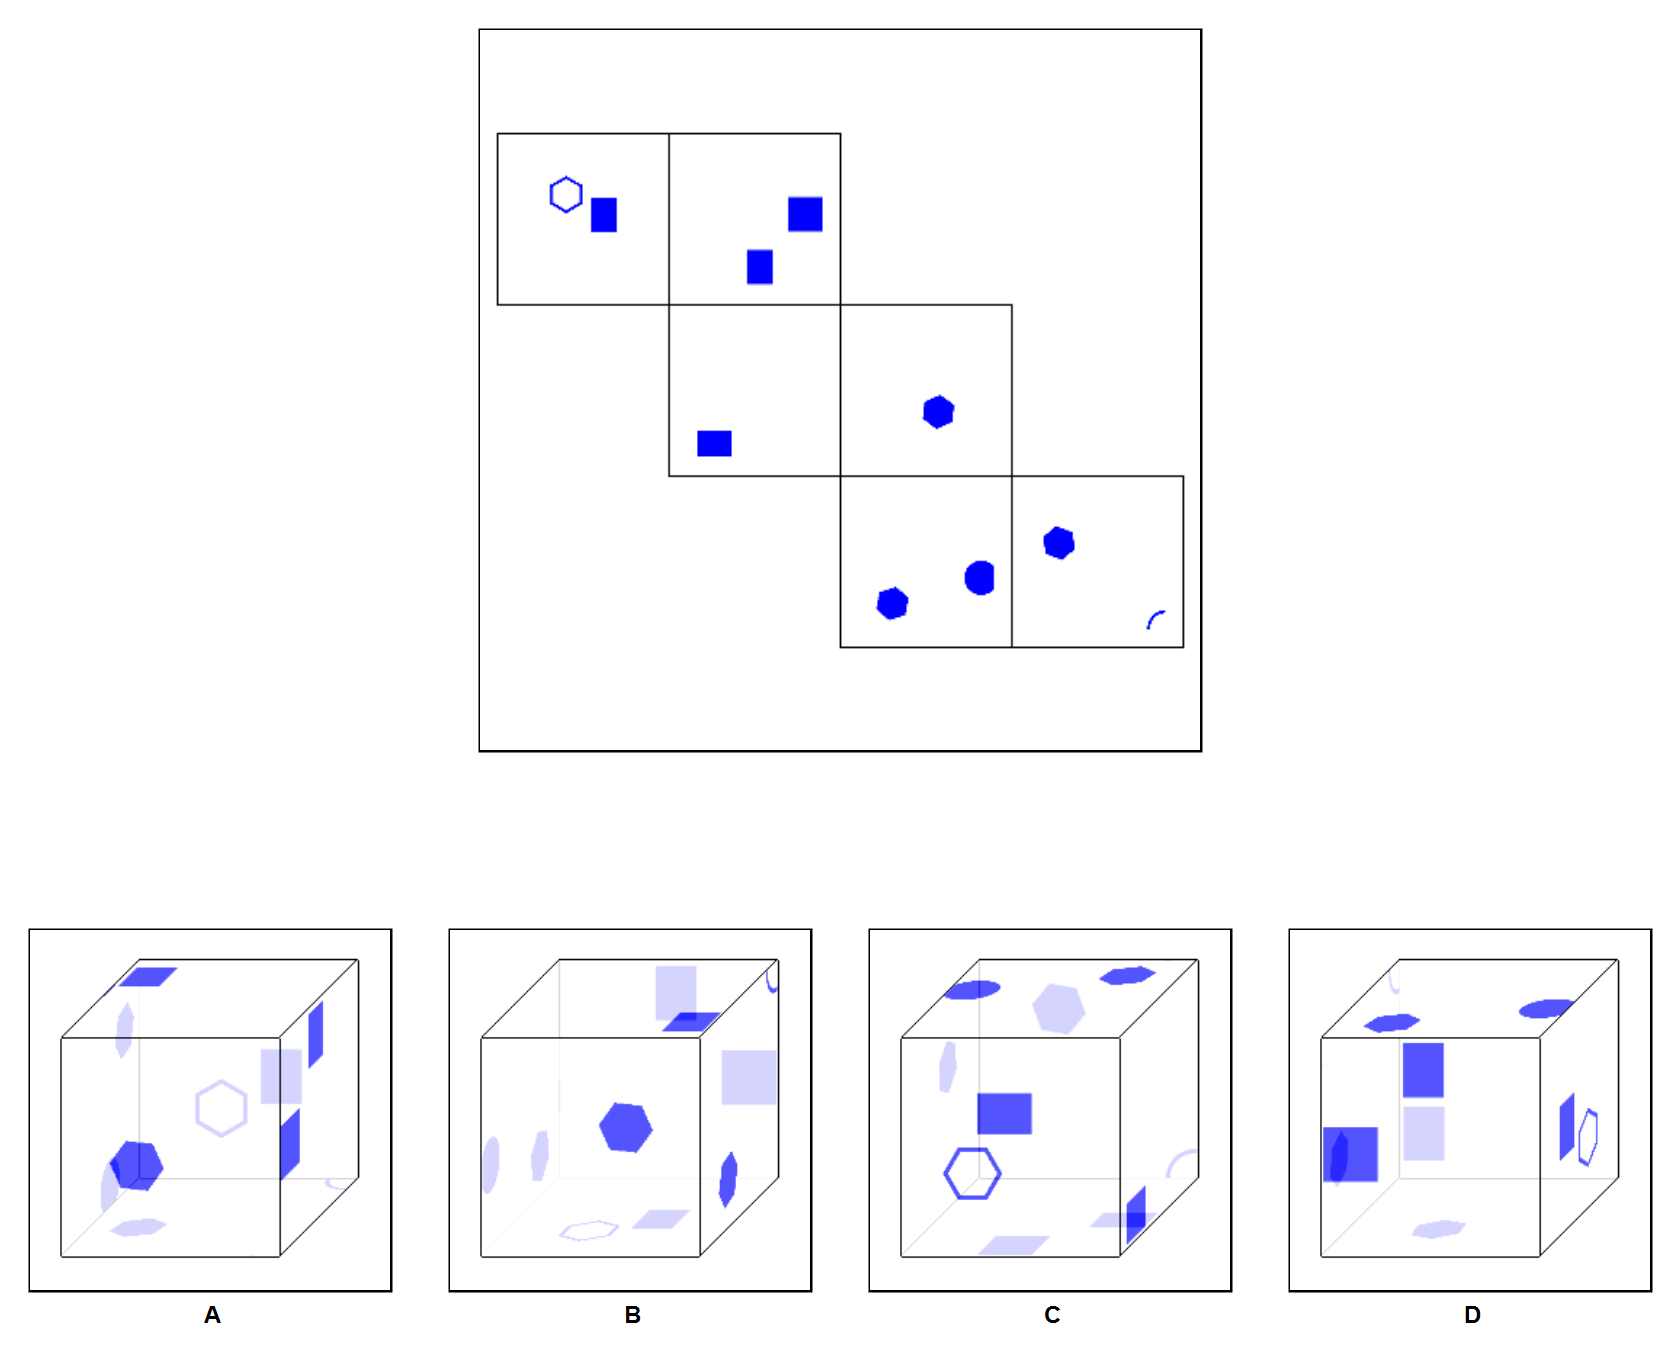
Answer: A